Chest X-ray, AP view. Patient: 67 years old, sex M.
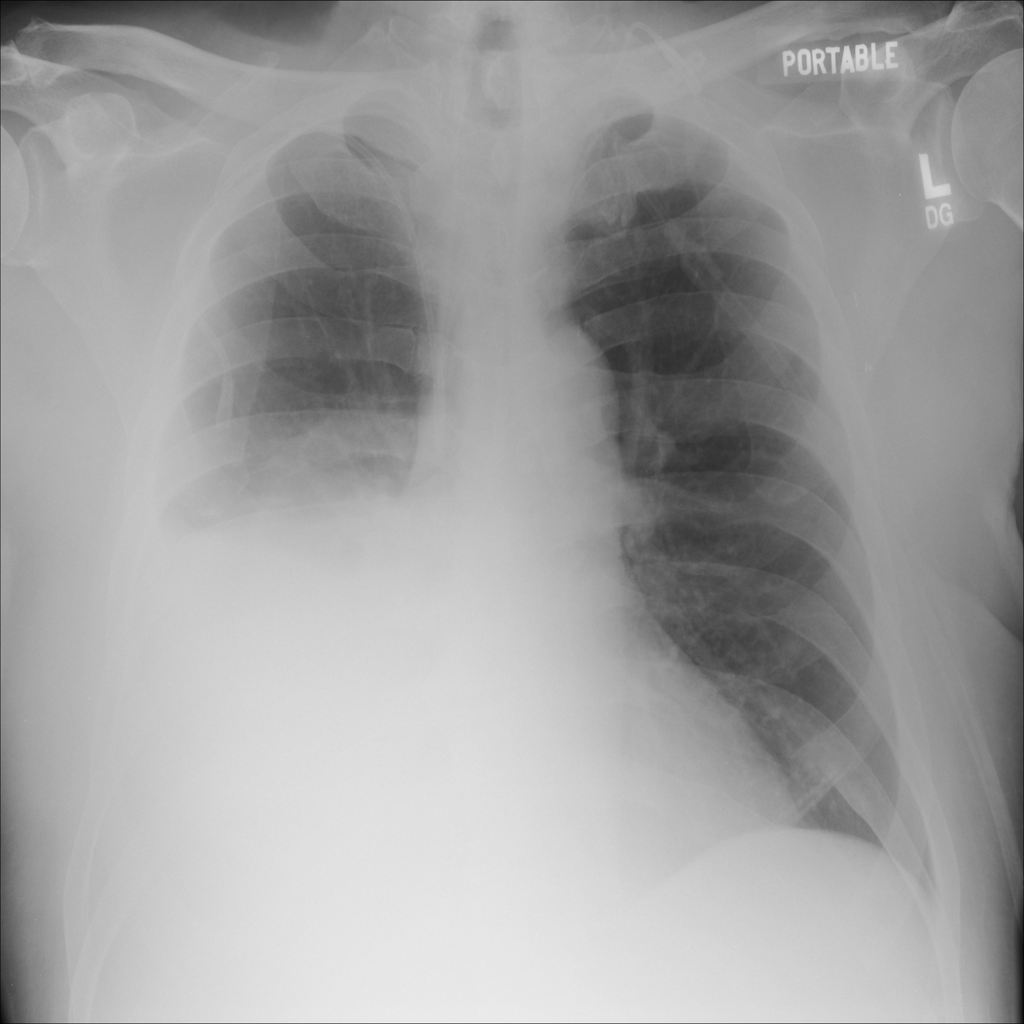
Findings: Effusion